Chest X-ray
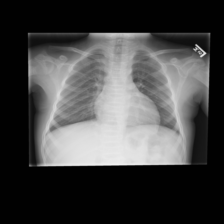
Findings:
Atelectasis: negative
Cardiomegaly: negative
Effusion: negative
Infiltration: negative
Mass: negative
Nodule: negative
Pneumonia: negative
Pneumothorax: negative
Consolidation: negative
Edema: negative
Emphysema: negative
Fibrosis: negative
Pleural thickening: negative
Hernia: negative